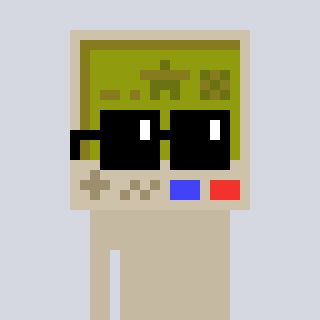
a pixel art character with square black sunglasses, a gameboy-shaped head and a grayscale-colored body on a cool background